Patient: sex M, age 55
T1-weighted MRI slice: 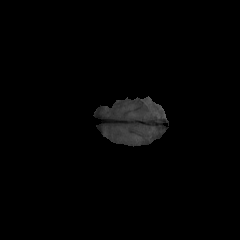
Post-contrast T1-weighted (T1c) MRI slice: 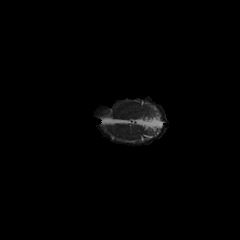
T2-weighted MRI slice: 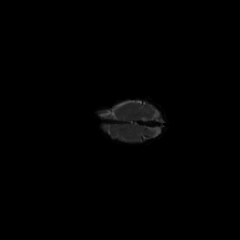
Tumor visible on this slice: no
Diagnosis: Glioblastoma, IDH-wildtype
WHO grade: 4